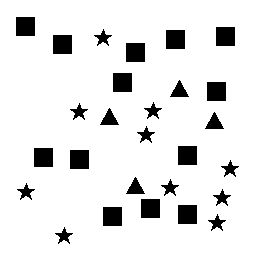
Squares: 13
Triangles: 4
Stars: 10
Total shapes: 27